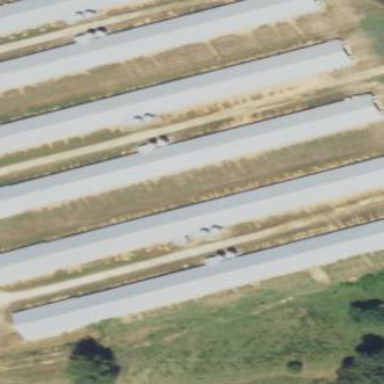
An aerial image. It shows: Poultry house.